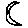
Label: moon